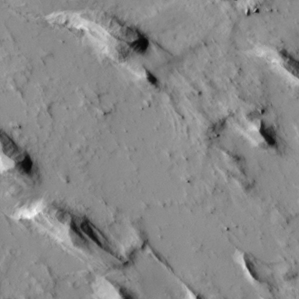
Label: non_frost